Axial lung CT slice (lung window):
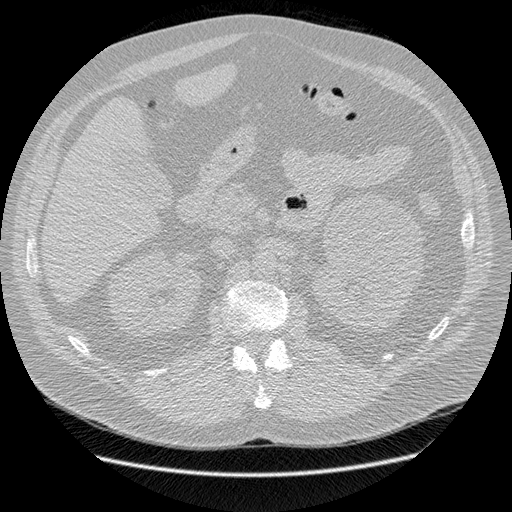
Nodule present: no